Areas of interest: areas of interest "Home Furnishing and Building Materials Market"
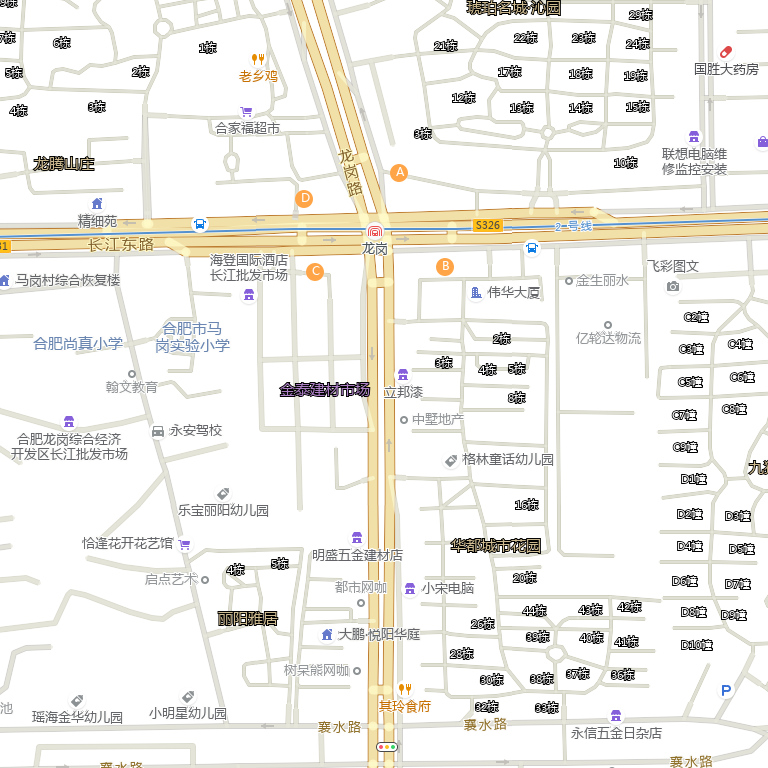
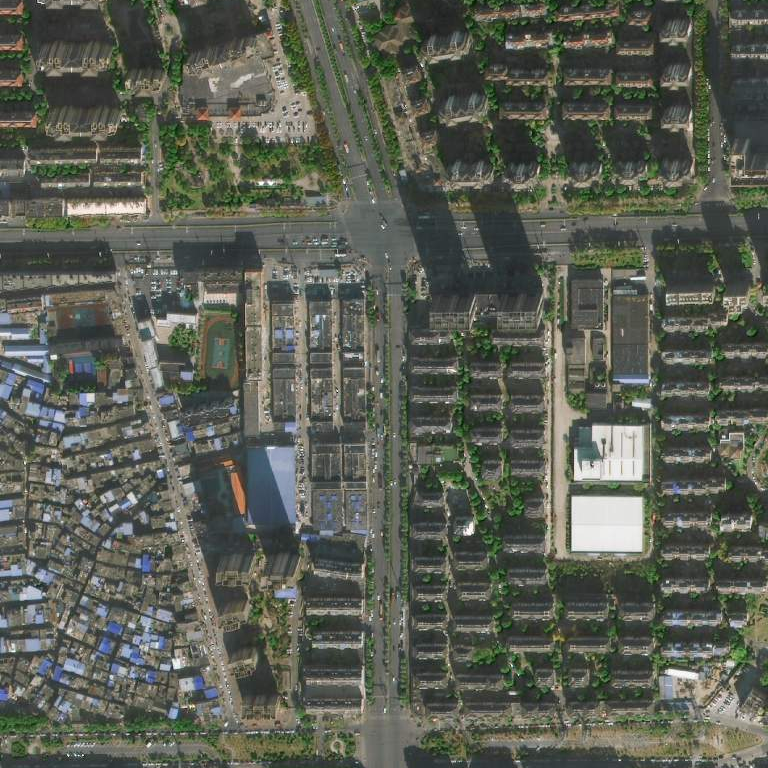